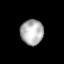
Tissue: lung
Cell type: T cells
Senescence score: 0.1866
Nuclear area (px): 571
Mean DAPI intensity: 177.018